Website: apple-inc
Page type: review-order
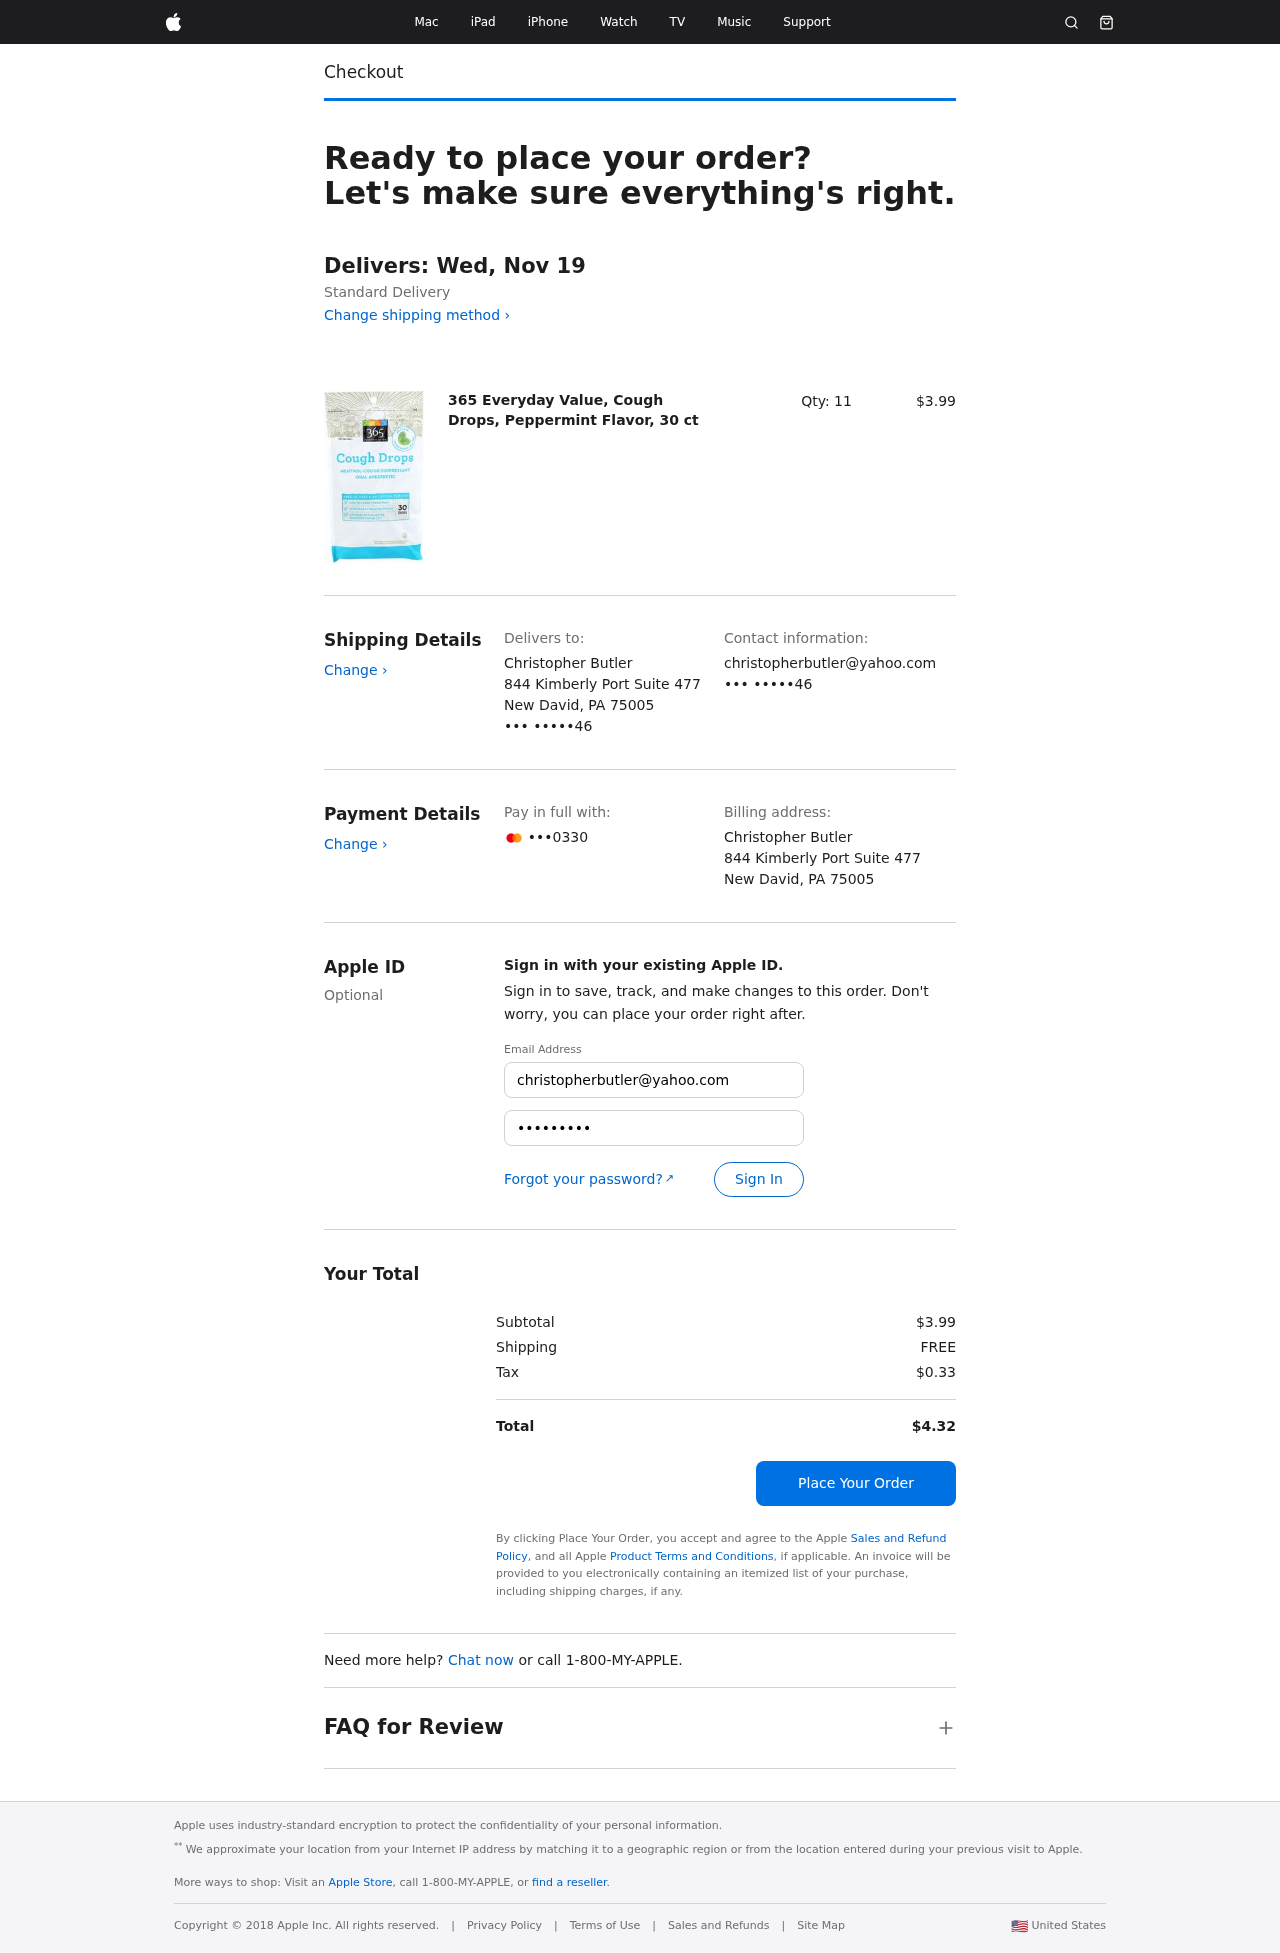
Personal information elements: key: PII_CARD_LAST4
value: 0330
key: PII_CITY_STATE_ZIP
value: New David, PA 75005
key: PII_EMAIL3
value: christopherbutler@yahoo.com
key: PII_FULLNAME
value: Christopher Butler
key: PII_PHONE_SUFFIX
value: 46
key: PII_STREET
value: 844 Kimberly Port Suite 477
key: PII_EMAIL2
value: christopherbutler@yahoo.com
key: PII_PHONE_SUFFIX2
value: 46
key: PII_FULLNAME2
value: Christopher Butler
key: PII_CITY
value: New David
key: PII_STATE_ABBR
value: PA
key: PII_POSTCODE
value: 75005
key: PII_POSTCODE_FULL
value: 75005
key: PII_CITY_STATE
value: New David, PA
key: PII_POSTCODE_NUMERIC
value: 75005
Product elements: key: PRODUCT1_NAME
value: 365 Everyday Value, Cough Drops, Peppermint Flavor, 30 ct
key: PRODUCT1_PRICE
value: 3.99
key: PRODUCT1_QUANTITY
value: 11
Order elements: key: ORDER_DELIVERY_DATE
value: Delivers: Wed, Nov 19
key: ORDER_SUBTOTAL
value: $3.99
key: ORDER_SHIPPING_COST
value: FREE
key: ORDER_TAX
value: $0.33
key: ORDER_TOTAL
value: $4.32